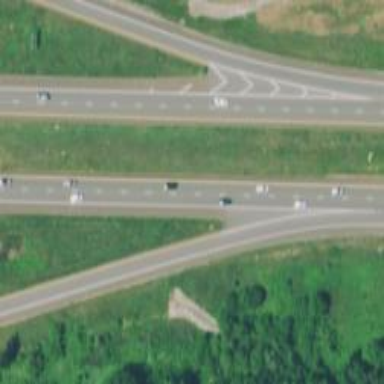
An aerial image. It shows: Asphalt motorway link with diverging diamond interchange (DDI) junction.